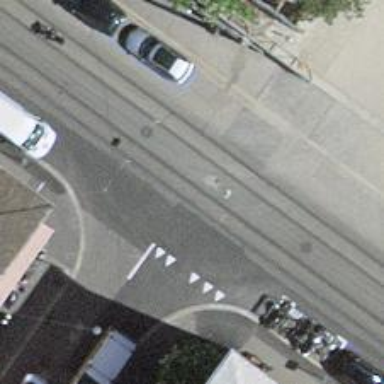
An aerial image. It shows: Tram level crossing on railway.